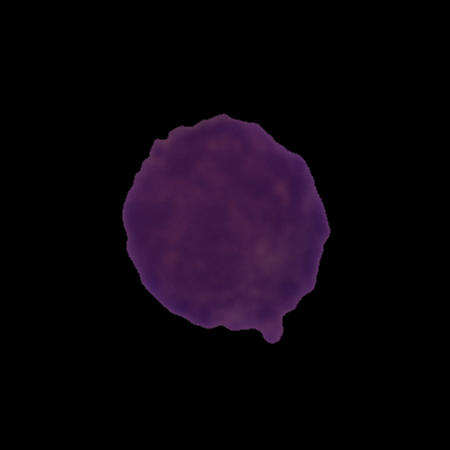
Label: healthy